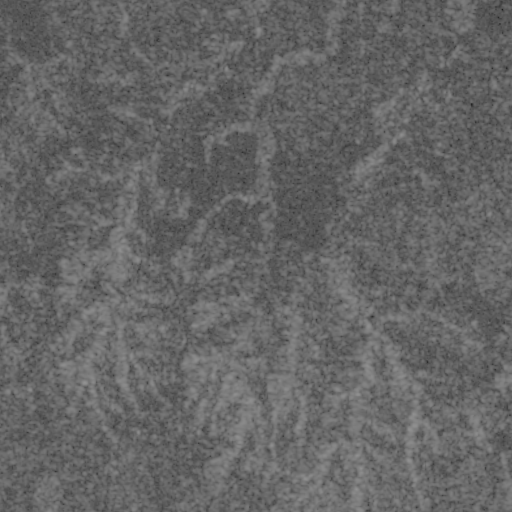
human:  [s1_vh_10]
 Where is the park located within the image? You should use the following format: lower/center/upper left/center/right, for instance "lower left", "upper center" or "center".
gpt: The park is located in the lower of the image.
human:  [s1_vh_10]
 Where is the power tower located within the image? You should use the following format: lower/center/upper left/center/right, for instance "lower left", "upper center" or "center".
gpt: The power tower is located in the lower left of the image.
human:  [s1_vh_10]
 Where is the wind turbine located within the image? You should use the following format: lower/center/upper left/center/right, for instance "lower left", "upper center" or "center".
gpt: The wind turbine is located in the lower left of the image.
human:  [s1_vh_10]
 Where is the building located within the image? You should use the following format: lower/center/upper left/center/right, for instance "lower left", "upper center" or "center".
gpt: There is no building in the image.

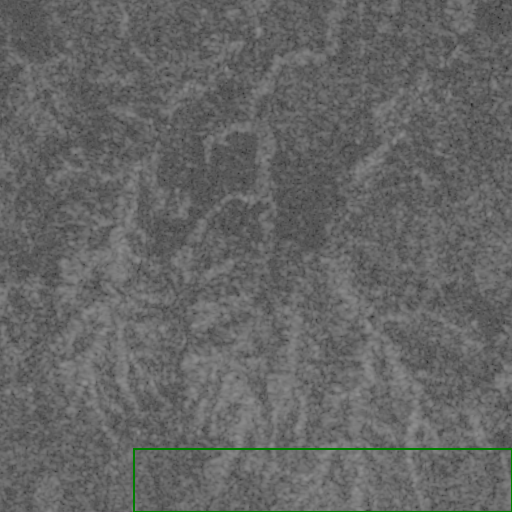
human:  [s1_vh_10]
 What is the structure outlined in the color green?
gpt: The structure outlined in green is a park.
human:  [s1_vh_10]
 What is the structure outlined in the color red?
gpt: There is no red outline.